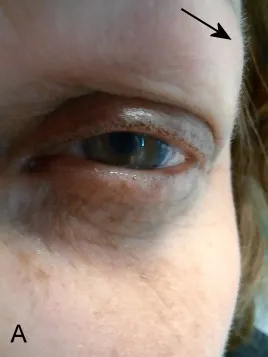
Left eye,. Facial hair regrowth (black arrow).
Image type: medical_photograph (other_medical_photograph)